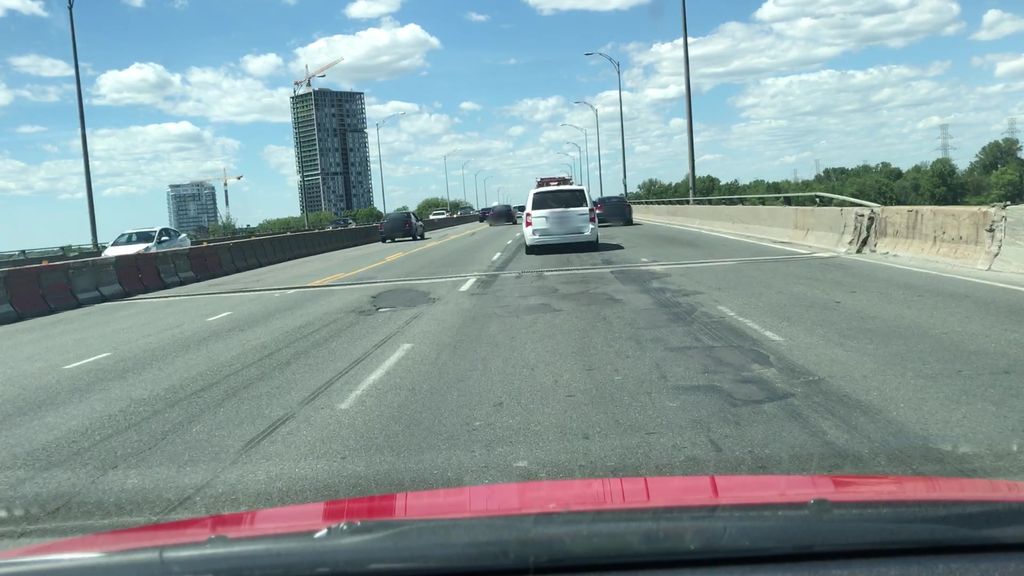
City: montreal